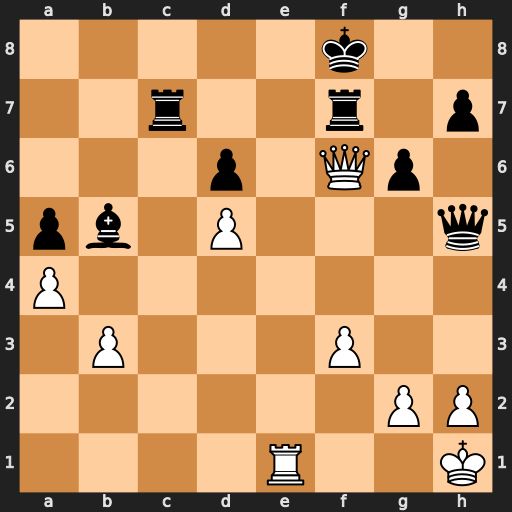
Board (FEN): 5k2/2r2r1p/3p1Qp1/pb1P3q/P7/1P3P2/6PP/4R2K
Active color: w
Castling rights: -
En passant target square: -
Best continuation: Qh8#